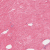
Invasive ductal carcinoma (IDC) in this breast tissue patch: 0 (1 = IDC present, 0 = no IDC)